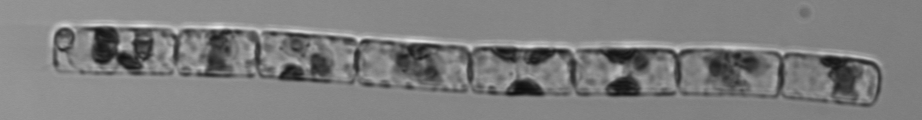
Label: Guinardia_delicatula_TAG_internal_parasite